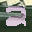
Label: 2